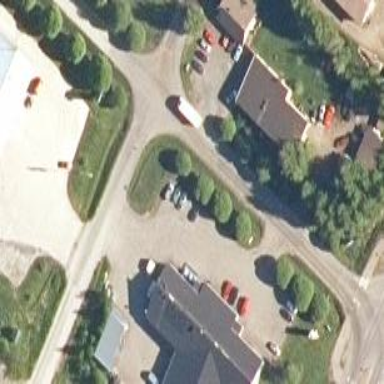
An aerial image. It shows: Parking area with surface.